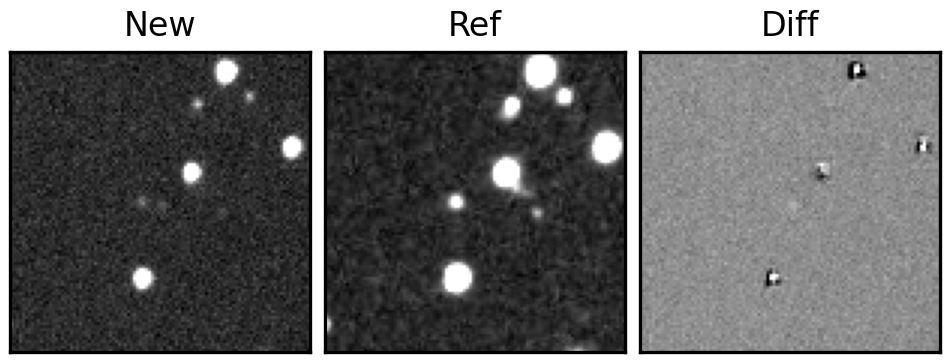
Label: real